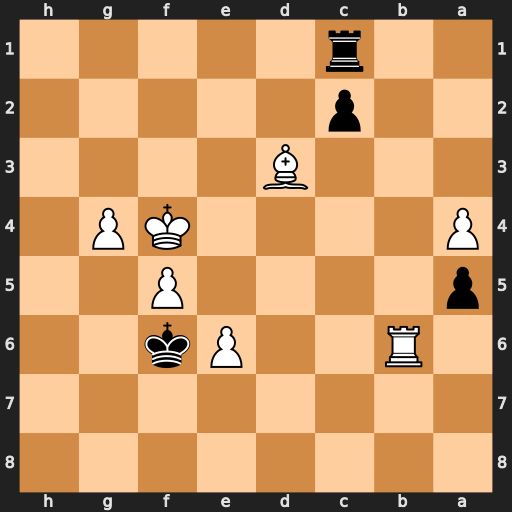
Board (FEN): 8/8/1R2Pk2/p4P2/P4KP1/3B4/2p5/2r5
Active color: b
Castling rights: -
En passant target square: -
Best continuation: Rf1+ Bxf1 c1=Q+ Ke4 Qxf1